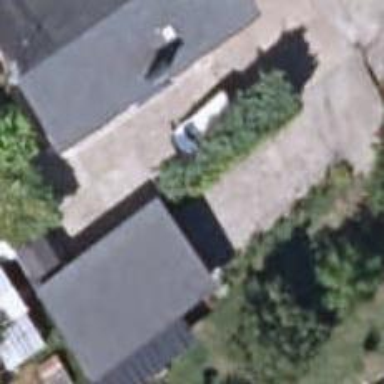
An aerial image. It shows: Shed building.